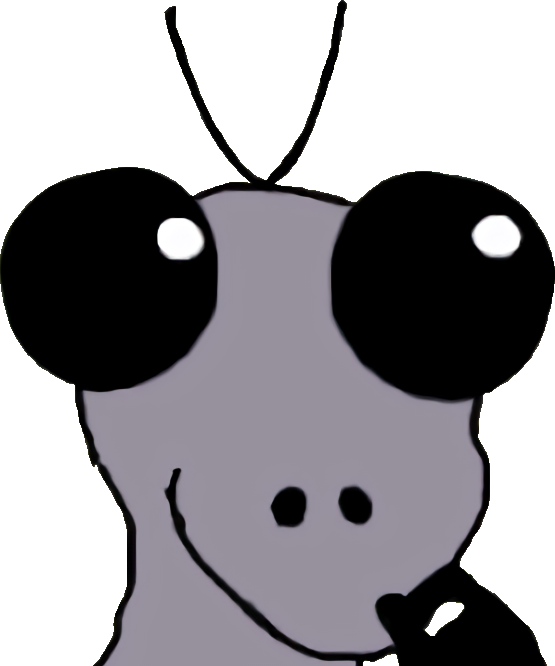
Label: 5_Smugjak